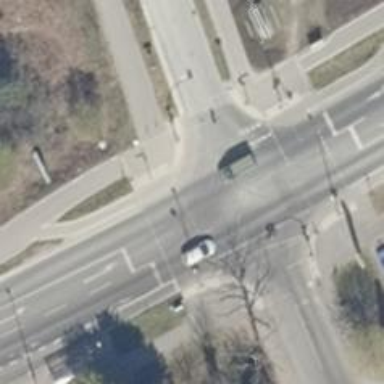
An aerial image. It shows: Road crossing with traffic signals and central island.